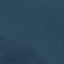
Label: SeaLake